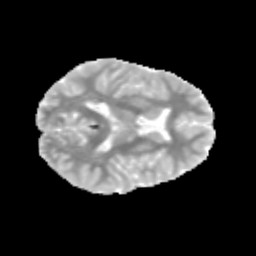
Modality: MD
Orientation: axial
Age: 10
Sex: male
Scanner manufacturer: siemens
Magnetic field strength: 3 T
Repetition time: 3.8 s
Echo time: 0.07 s